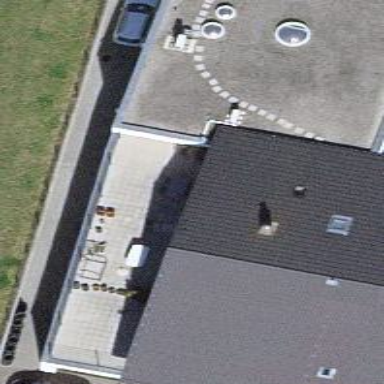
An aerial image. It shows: Part of building with flat white roof.